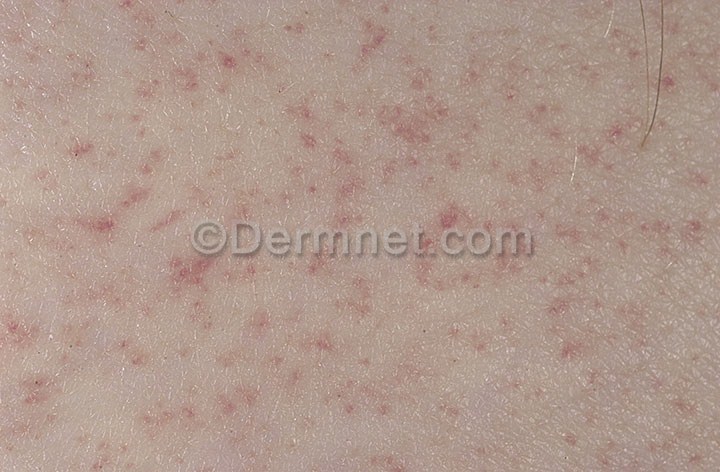
Disease: Vasculitis Photos